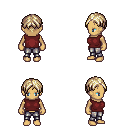
a pixel art fantasy rpg character, female body template, human, tanned skin, maroon sleeveless shirt, metal pants, white blonde parted hairstyle, four views (front, back, left, right), 2x2 character sprite sheet, small pixel art, hard edges, no anti-aliasing